Field crop: maize
Growth stage: 1
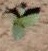
Species: datura